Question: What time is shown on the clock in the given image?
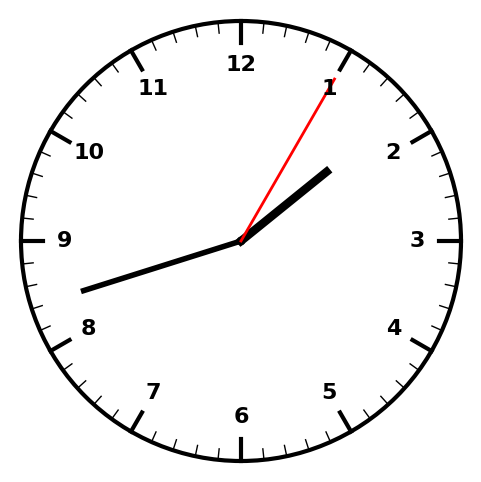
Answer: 01:42:05